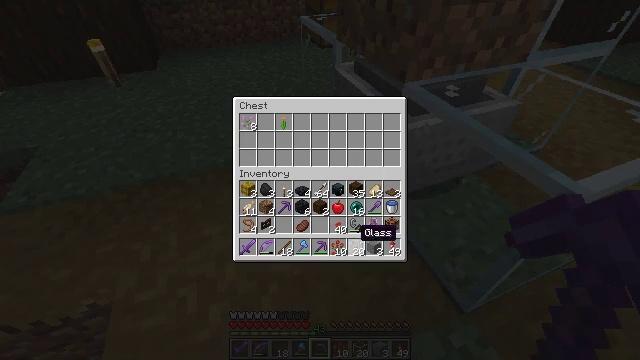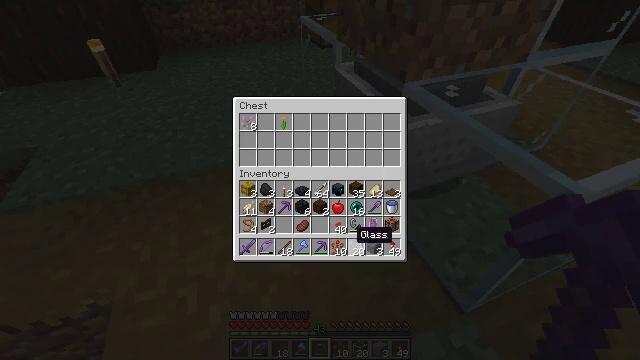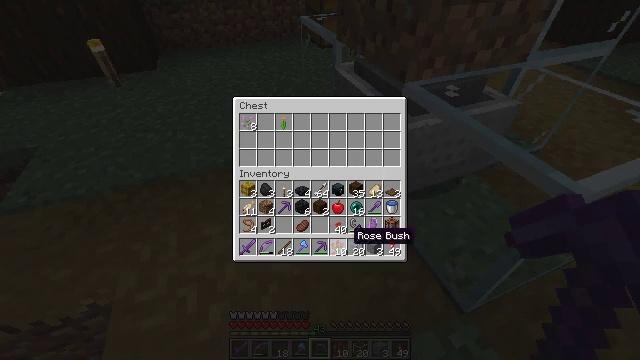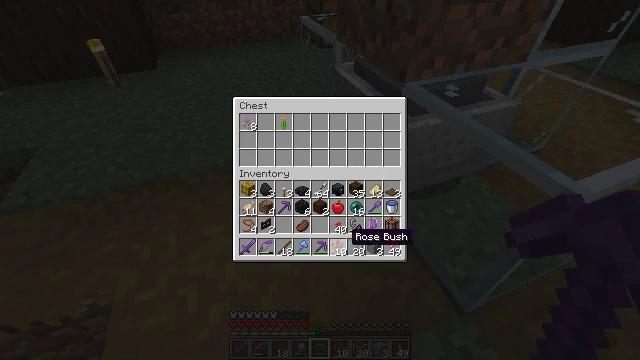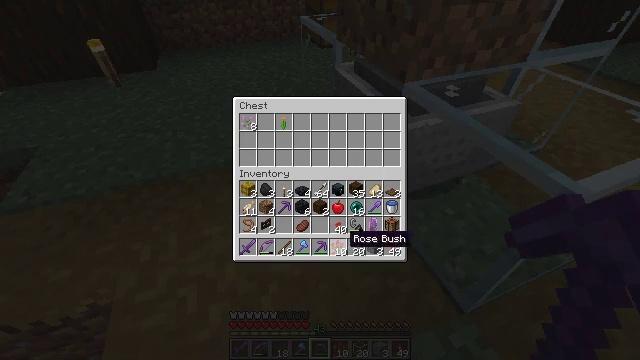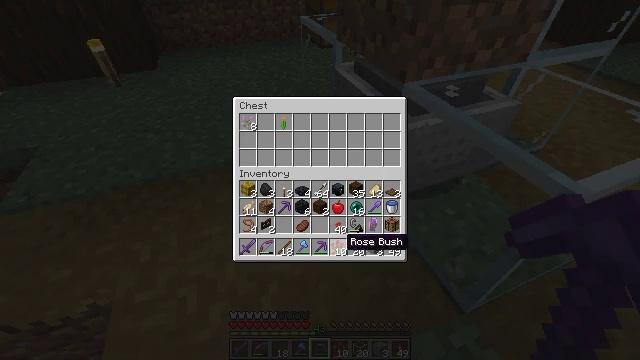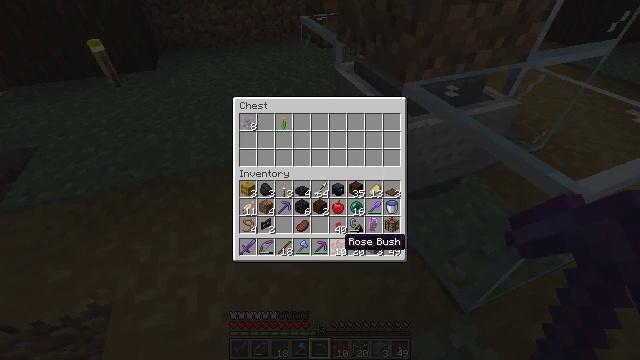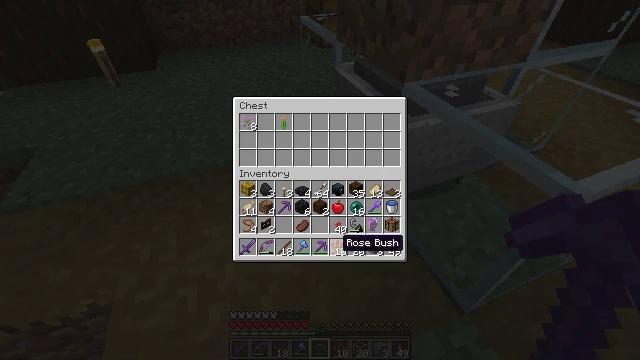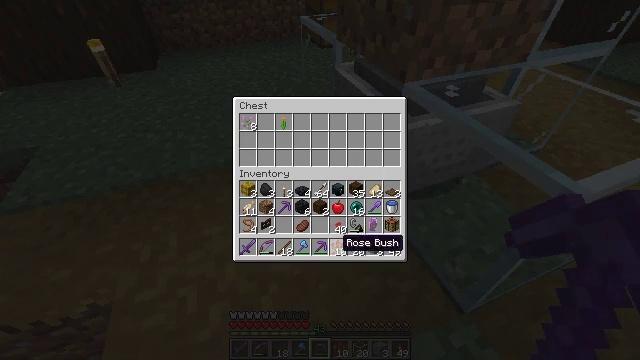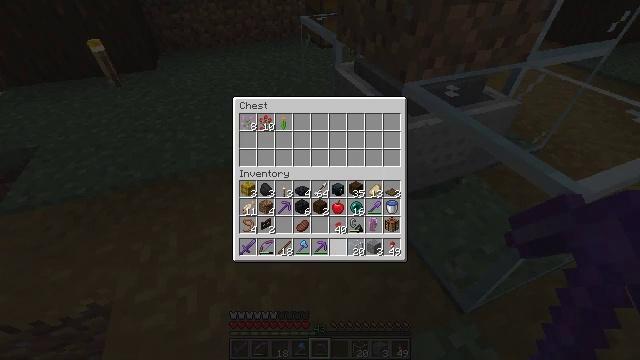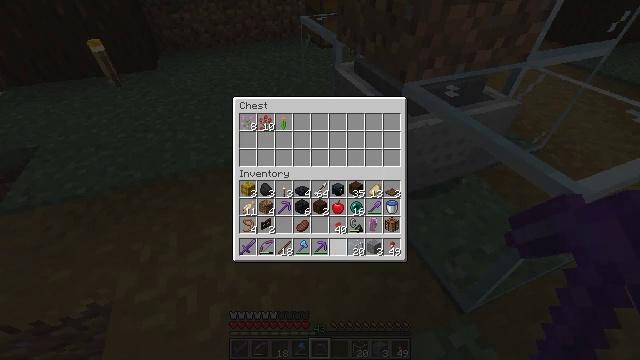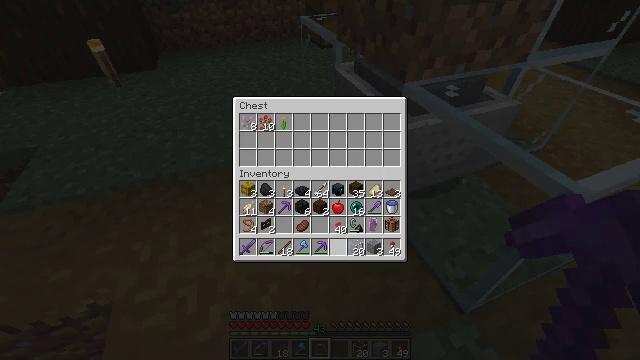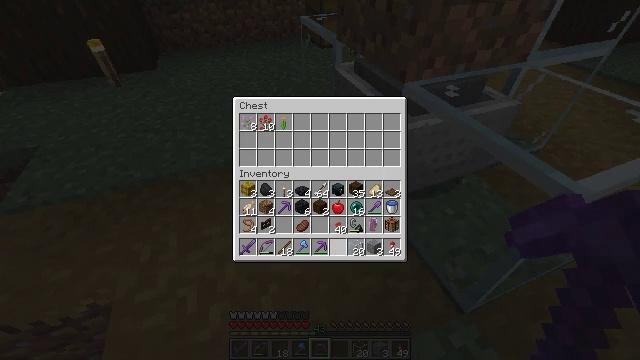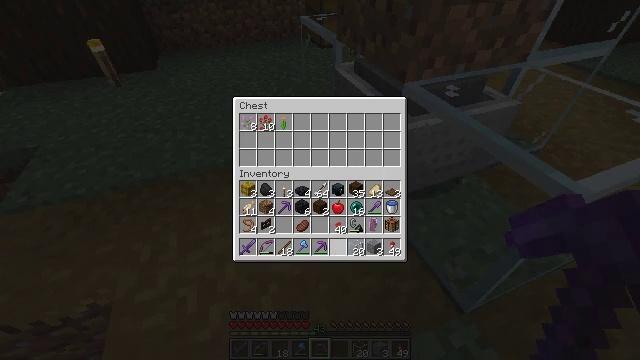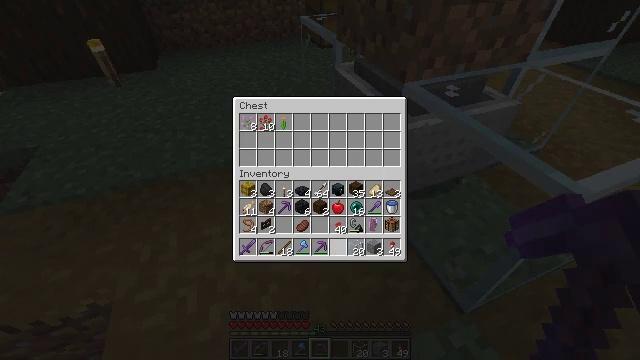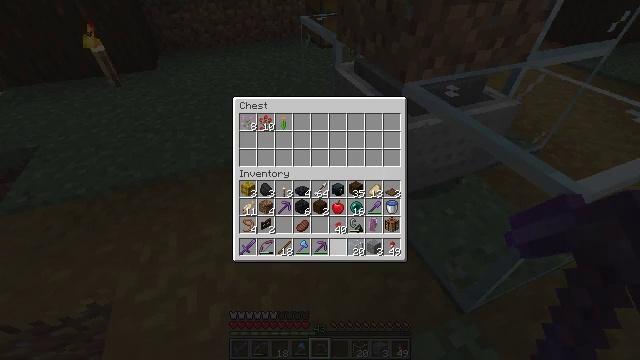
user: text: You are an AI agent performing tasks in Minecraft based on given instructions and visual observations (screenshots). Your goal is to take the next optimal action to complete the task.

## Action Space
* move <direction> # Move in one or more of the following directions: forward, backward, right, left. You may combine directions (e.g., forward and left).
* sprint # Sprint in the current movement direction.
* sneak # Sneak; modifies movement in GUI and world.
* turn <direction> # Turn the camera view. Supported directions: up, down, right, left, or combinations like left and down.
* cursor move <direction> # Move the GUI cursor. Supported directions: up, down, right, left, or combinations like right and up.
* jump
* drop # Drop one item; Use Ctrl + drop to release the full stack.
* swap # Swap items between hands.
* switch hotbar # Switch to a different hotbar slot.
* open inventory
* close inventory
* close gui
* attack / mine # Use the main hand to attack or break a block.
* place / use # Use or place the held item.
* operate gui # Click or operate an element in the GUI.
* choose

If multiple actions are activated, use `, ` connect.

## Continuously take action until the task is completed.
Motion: motion action
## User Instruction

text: Shatter the glass to collect it.
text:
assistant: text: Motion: sneak
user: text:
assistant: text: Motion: sneak
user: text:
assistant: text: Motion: sneak
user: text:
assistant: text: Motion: sneak
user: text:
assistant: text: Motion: sneak
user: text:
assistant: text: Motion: sneak
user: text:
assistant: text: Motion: sneak
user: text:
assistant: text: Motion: sneak
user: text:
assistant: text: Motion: sneak, attack / mine
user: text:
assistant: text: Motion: sneak, attack / mine
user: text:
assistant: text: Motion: sneak, attack / mine
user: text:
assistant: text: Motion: sneak
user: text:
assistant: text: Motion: sneak
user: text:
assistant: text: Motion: sneak
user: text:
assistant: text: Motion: sneak
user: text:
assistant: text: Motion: sneak
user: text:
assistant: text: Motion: sneak
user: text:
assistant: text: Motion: sneak
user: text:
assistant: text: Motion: sneak
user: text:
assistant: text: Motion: sneak
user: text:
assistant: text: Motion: no_op
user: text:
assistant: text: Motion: no_op
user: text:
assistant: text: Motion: no_op
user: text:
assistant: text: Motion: no_op
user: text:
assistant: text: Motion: no_op
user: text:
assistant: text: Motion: no_op
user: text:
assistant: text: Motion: no_op
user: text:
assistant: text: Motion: no_op
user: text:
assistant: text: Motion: no_op
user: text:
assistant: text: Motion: no_op